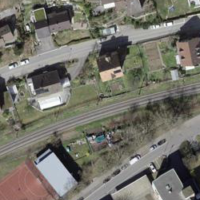
EUNIS habitat code: 55
Species observed at this site:
Ajuga reptans